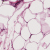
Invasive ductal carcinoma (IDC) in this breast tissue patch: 0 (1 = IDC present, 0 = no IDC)